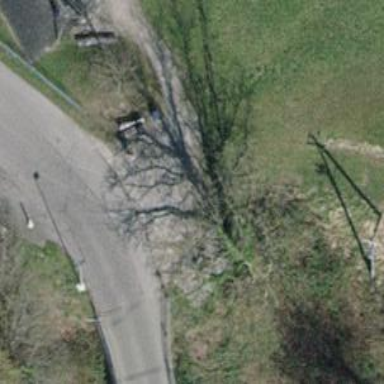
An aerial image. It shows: Bench for seating.